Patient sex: M
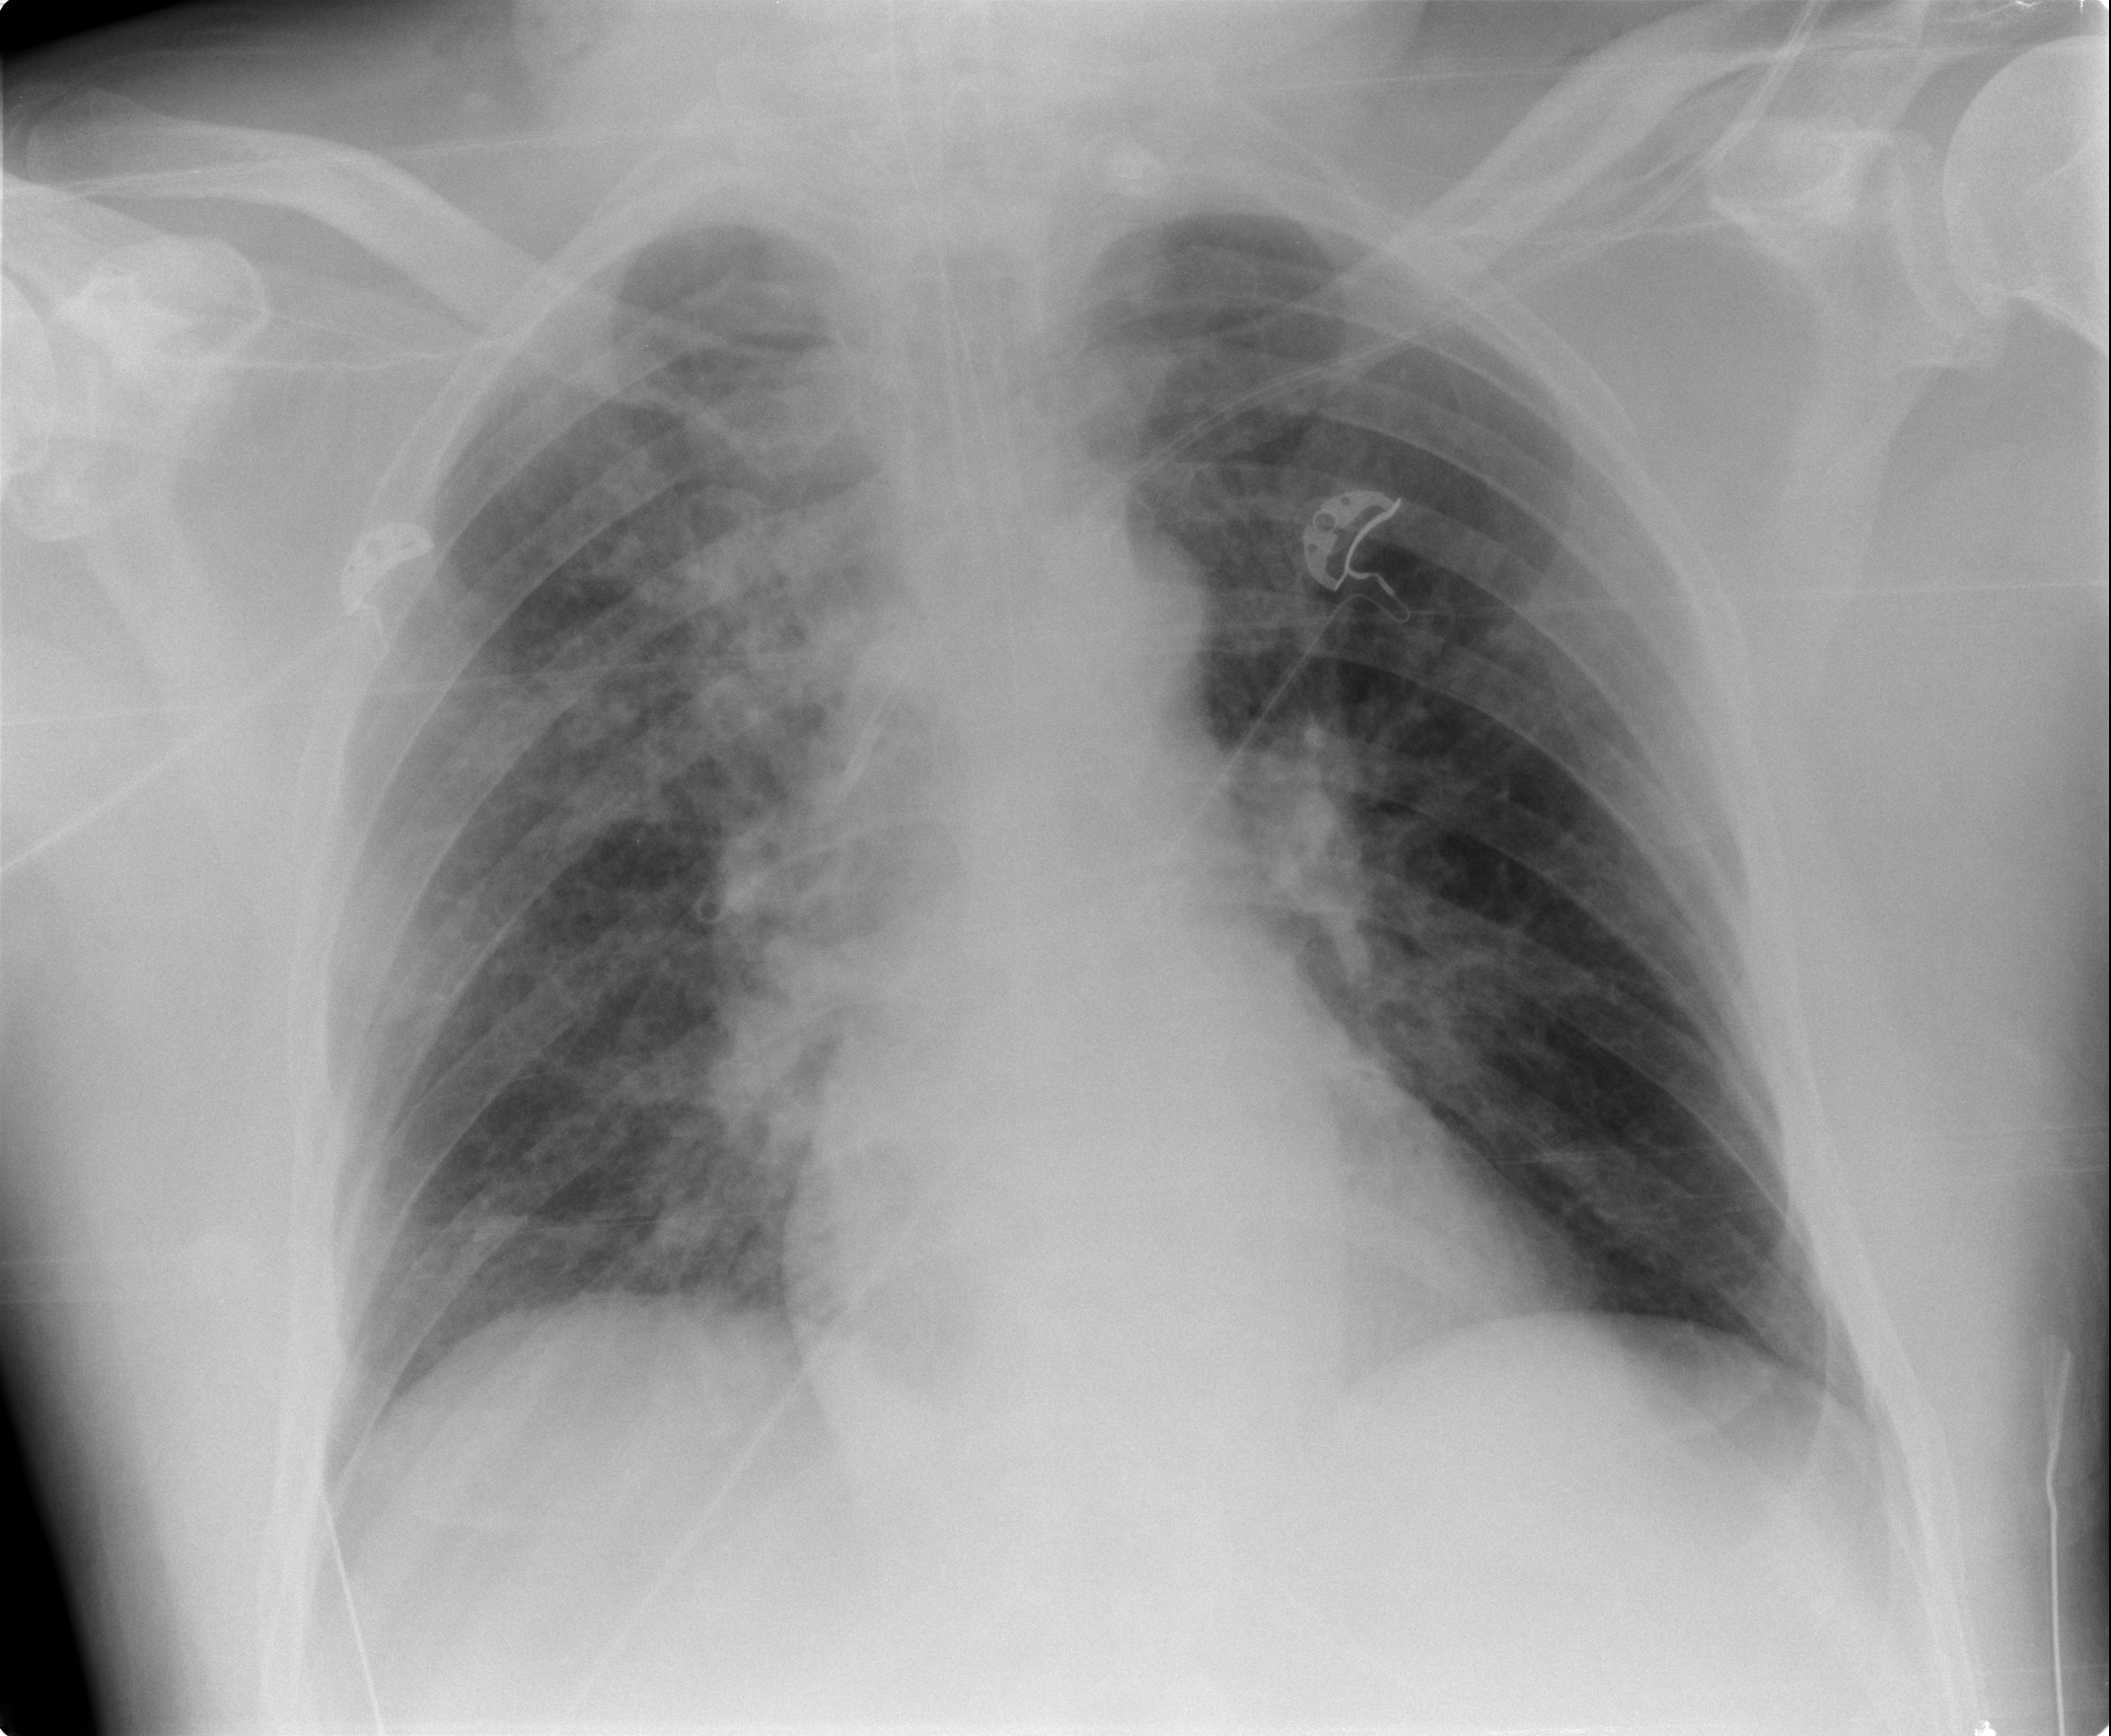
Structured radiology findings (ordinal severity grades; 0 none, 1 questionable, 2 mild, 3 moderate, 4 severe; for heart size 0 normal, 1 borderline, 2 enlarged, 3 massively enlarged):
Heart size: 0
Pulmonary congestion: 2
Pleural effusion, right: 0
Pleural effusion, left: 0
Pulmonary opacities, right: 3
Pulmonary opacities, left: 0
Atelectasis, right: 0
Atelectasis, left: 0